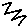
Label: zigzag